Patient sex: F
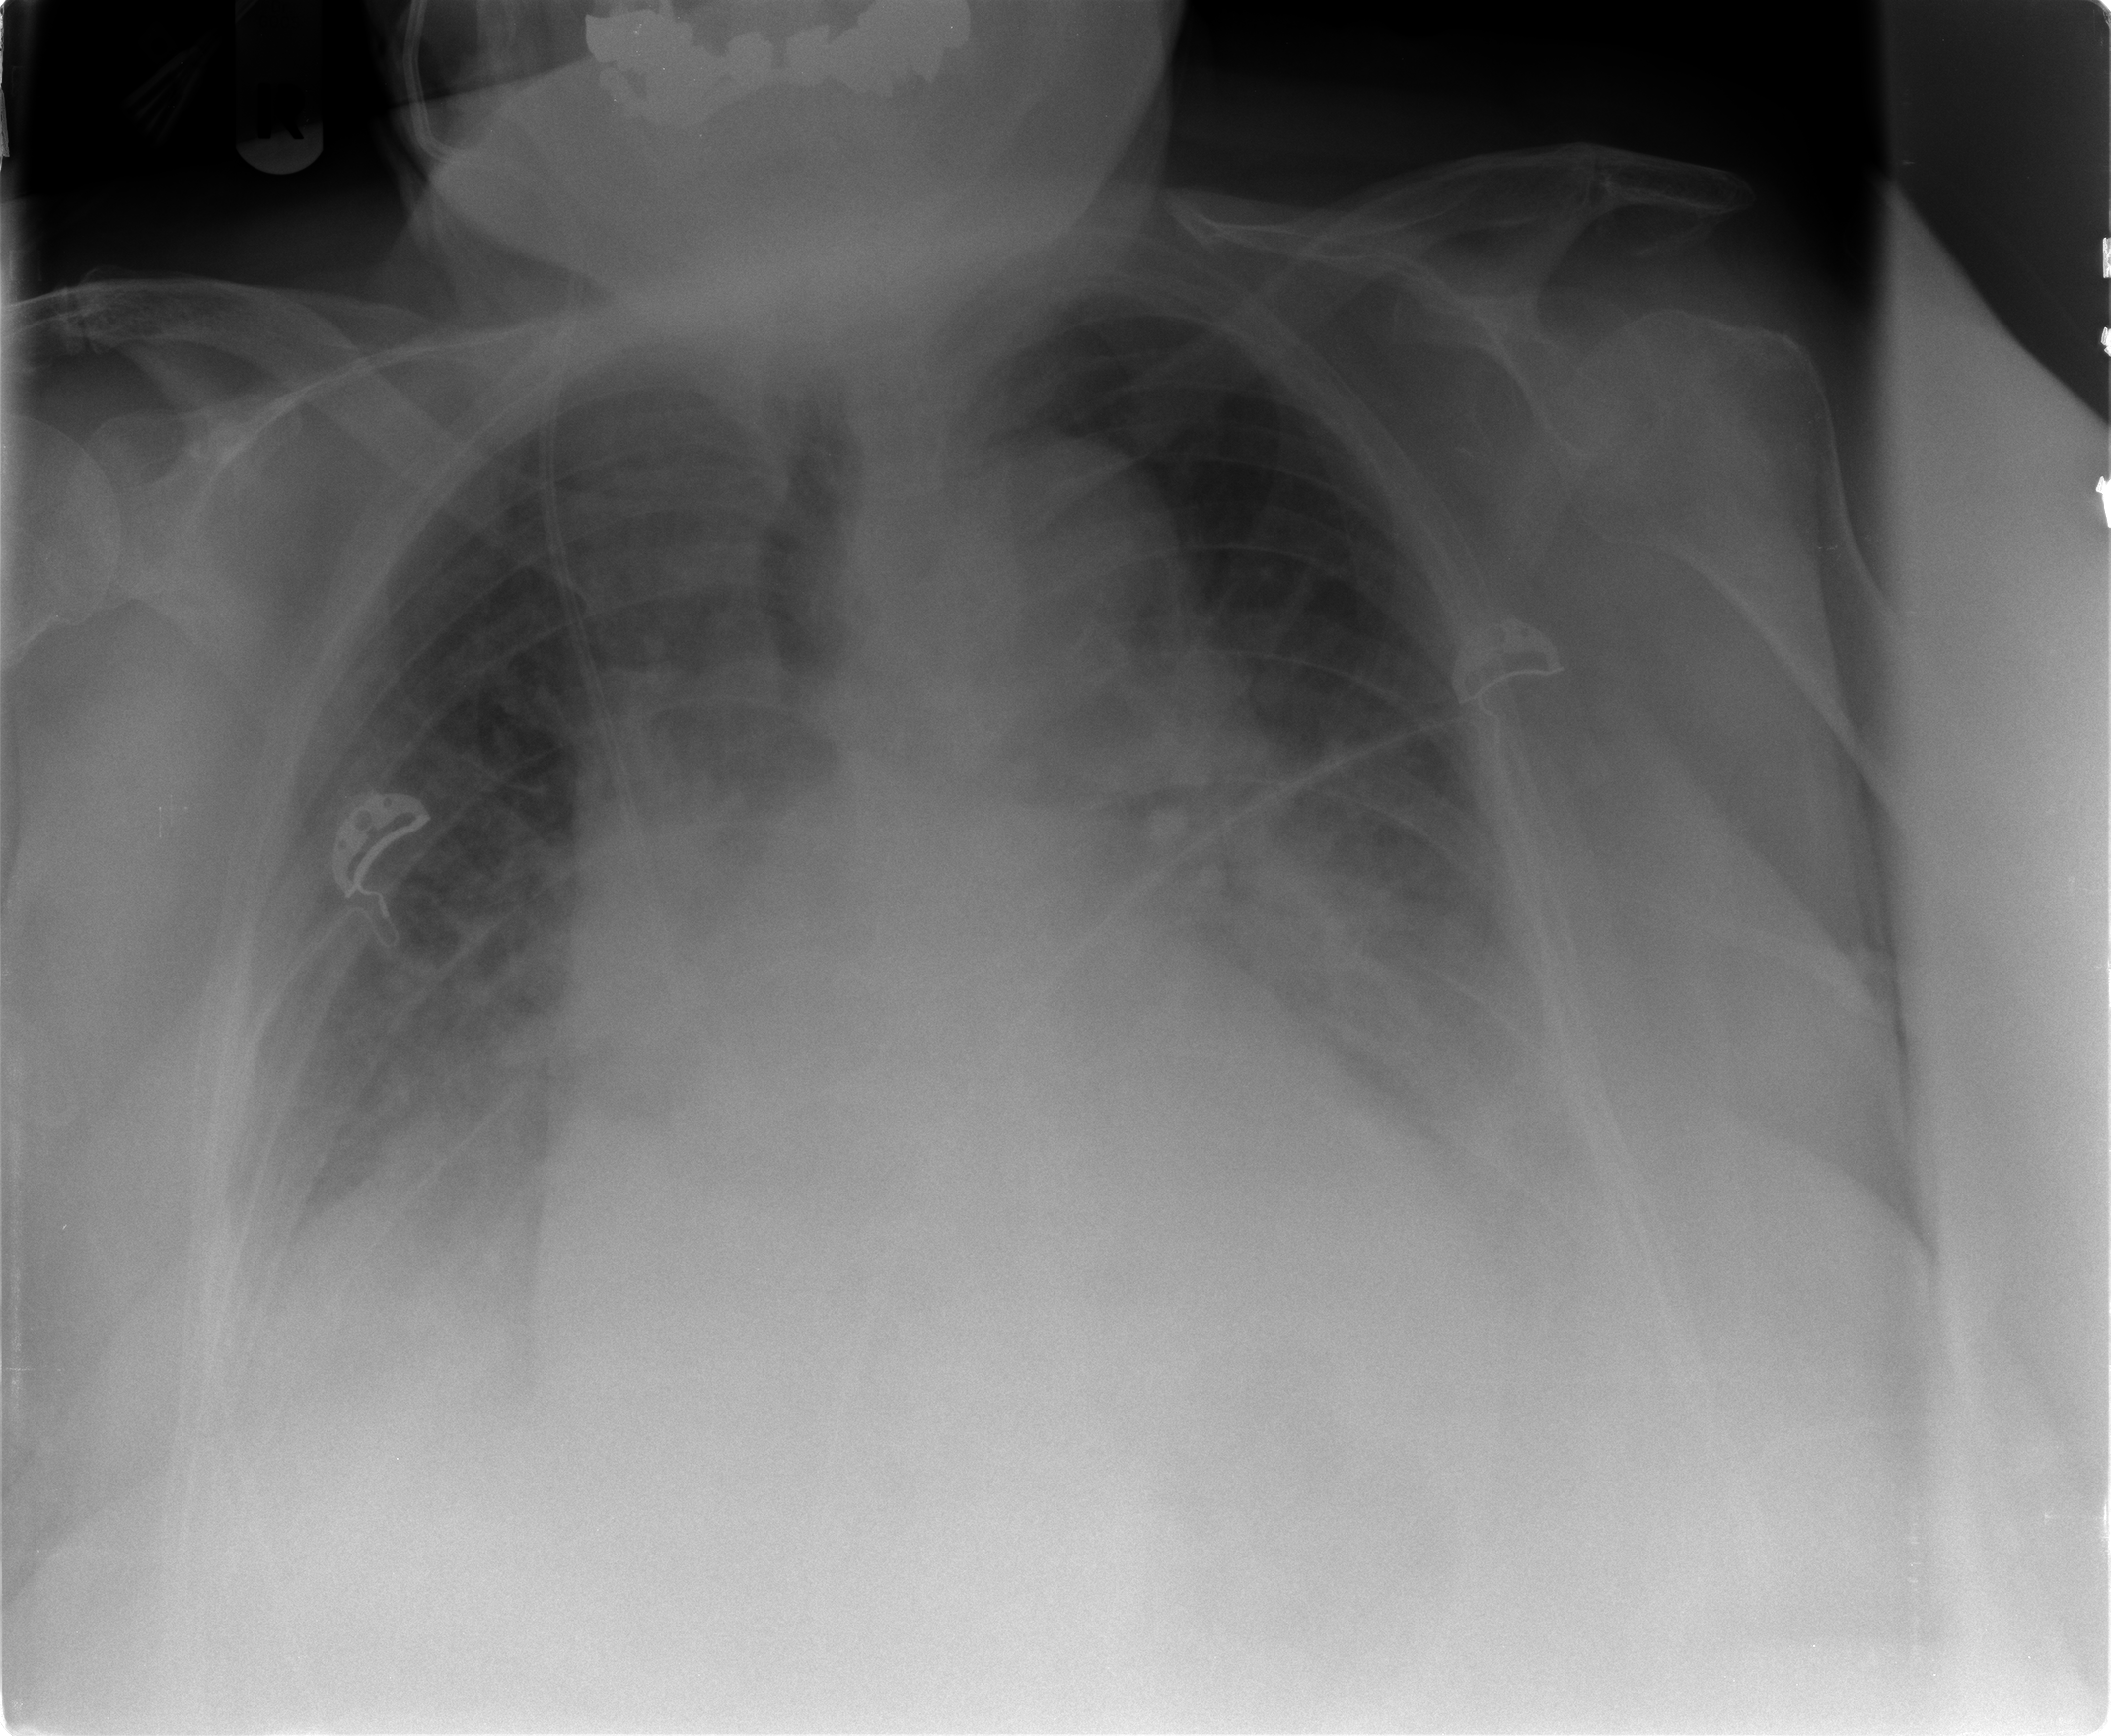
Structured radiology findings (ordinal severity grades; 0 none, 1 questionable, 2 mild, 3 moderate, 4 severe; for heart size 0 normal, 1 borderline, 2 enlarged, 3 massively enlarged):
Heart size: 2
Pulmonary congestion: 3
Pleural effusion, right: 3
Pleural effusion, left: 3
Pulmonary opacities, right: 1
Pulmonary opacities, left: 1
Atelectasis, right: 3
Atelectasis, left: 3